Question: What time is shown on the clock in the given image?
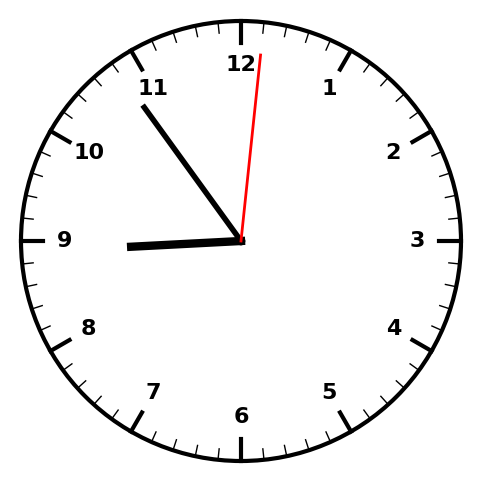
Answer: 08:54:01